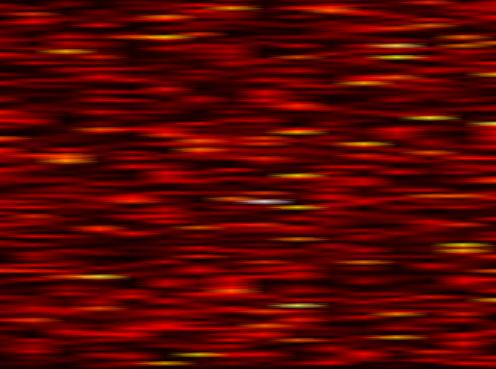
Label: FBMC